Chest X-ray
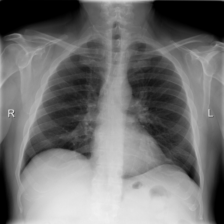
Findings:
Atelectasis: negative
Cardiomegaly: negative
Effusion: negative
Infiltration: negative
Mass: negative
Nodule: negative
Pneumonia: negative
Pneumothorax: negative
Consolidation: negative
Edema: negative
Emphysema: negative
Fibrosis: negative
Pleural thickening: negative
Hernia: negative